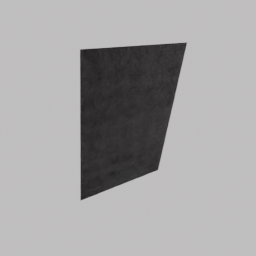
Label: decoration